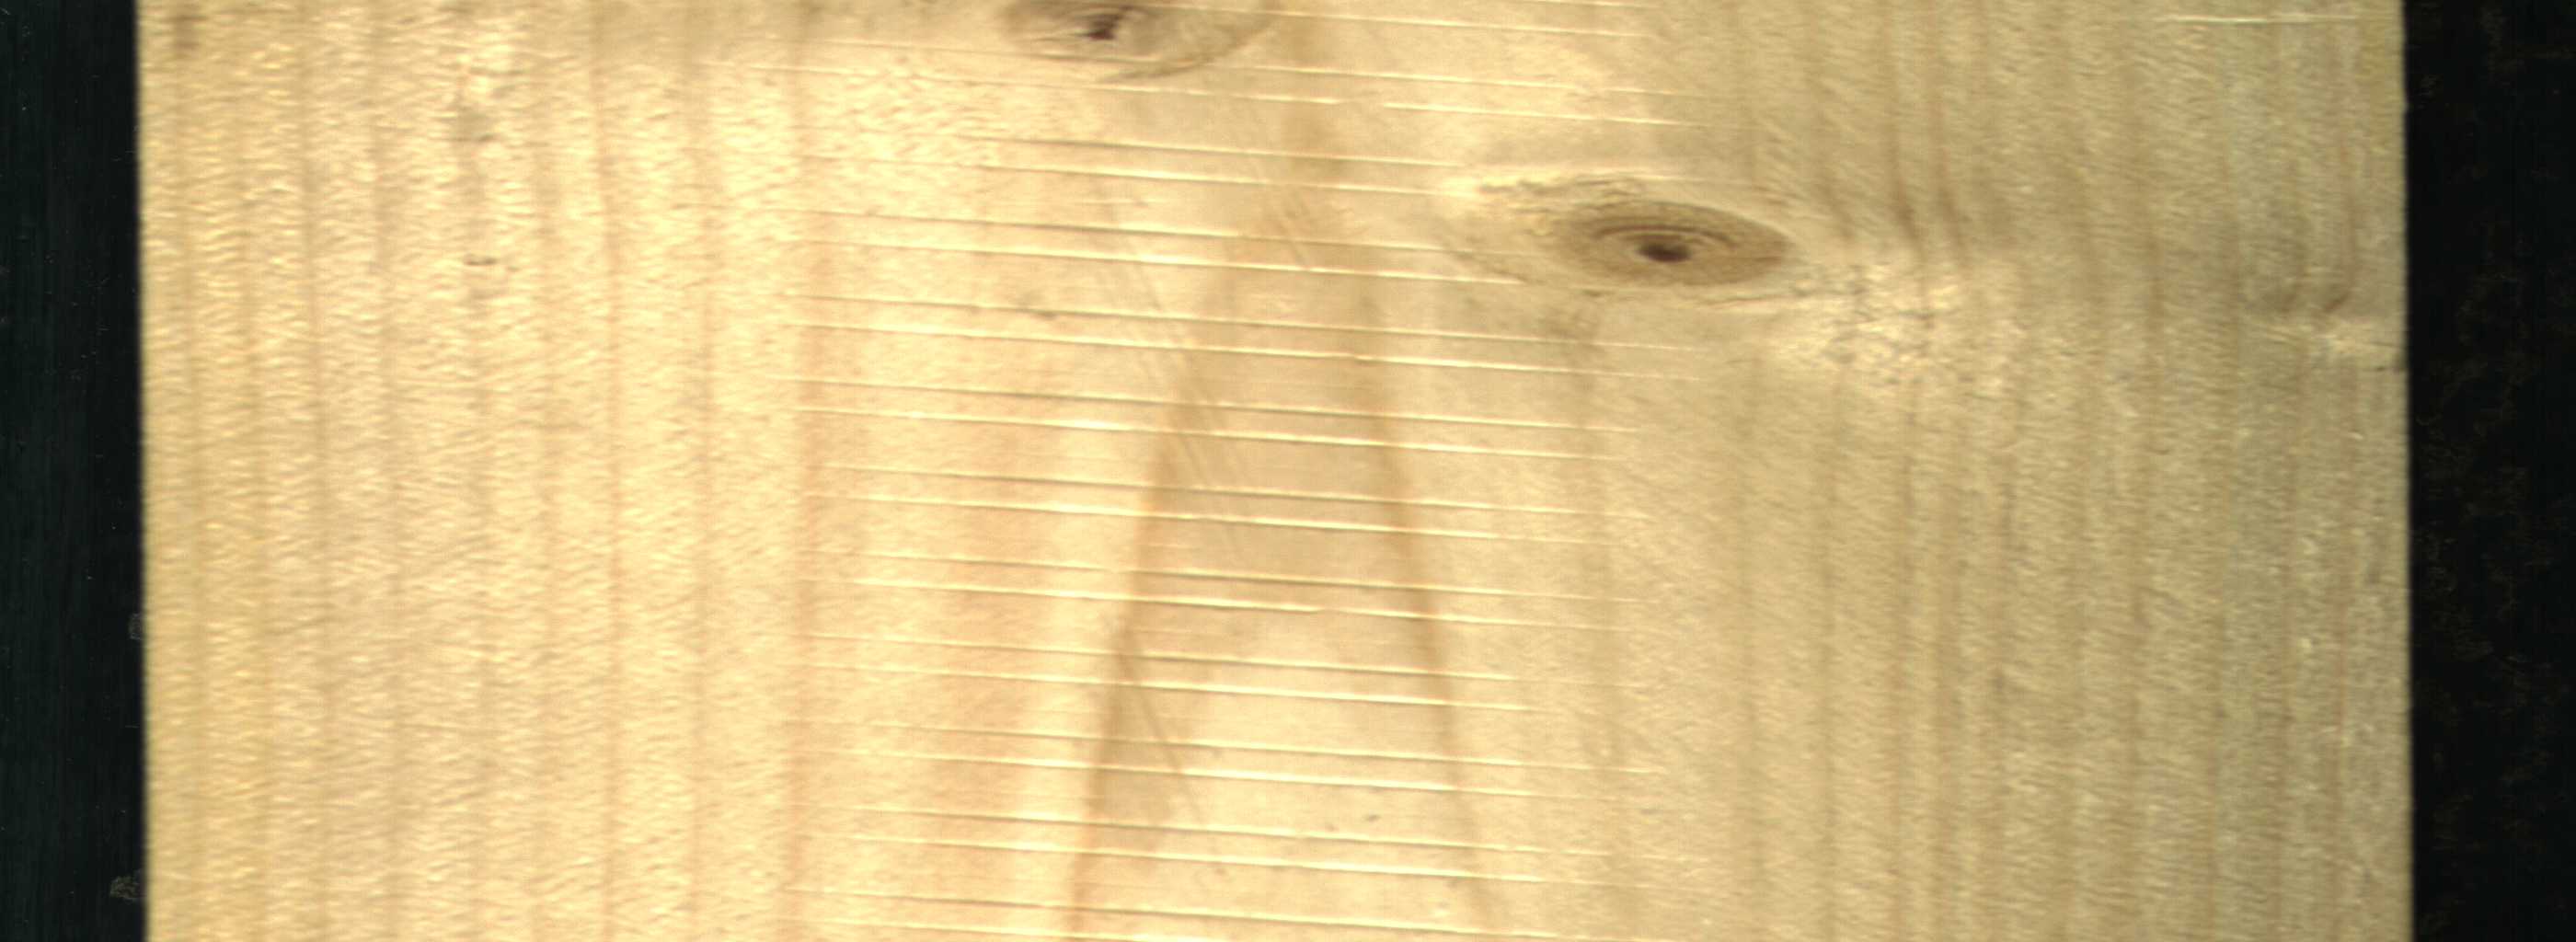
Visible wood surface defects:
Live_Knot
Live_Knot